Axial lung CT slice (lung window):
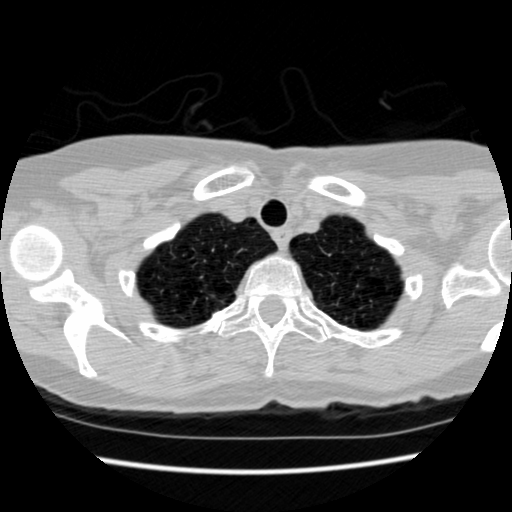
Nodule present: no